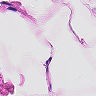
Metastatic tissue present: no